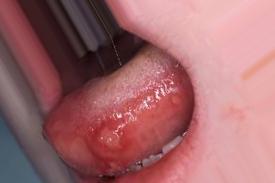
Condition: Mouth Ulcer